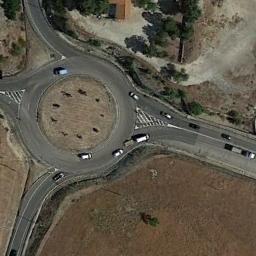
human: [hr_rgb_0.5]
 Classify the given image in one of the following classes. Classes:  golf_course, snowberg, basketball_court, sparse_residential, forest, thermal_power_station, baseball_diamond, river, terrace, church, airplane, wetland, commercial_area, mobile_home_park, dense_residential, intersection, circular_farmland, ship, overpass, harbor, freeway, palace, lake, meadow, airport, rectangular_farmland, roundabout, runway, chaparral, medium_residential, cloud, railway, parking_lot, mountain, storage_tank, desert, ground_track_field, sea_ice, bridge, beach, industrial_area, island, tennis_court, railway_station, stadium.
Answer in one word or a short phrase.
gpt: roundabout